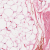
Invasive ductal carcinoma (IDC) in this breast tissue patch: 0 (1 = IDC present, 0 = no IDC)